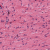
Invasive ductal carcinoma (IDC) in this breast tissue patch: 0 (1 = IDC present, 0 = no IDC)